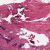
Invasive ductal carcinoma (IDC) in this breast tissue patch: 0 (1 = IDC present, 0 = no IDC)